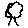
Label: tree